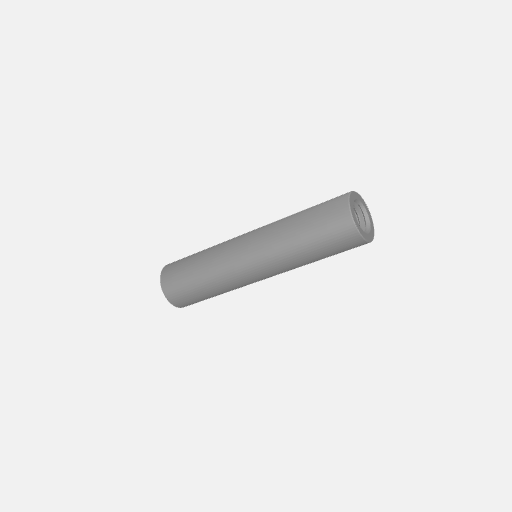
Part: Standoff6OD27